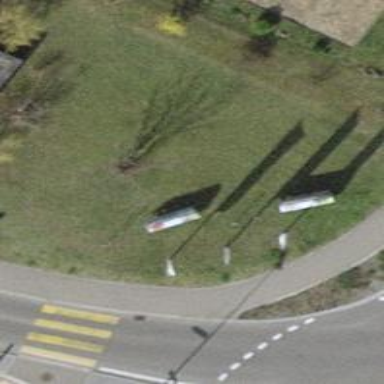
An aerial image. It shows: Flagpole which is man-made.